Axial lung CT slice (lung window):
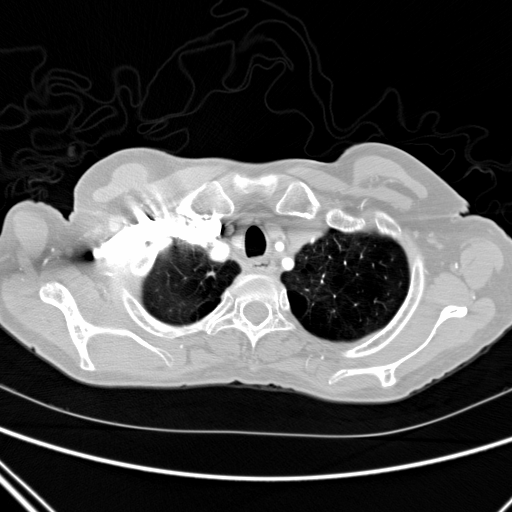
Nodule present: no